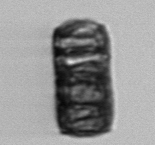
Label: Paralia_sulcata